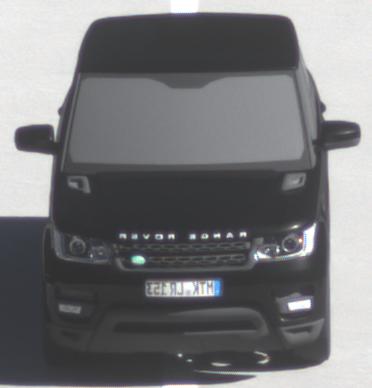
Make: Land Rover
Model: Range Rover Sport 5.0 V8 SC
Detailed model: Range Rover Sport (II)
Model produced from: 2013/09
Model produced until: 2015/07
Doors: 5
Color: black
Road condition: dry road
Daytime: morning or afternoon
Contrast: high contrast